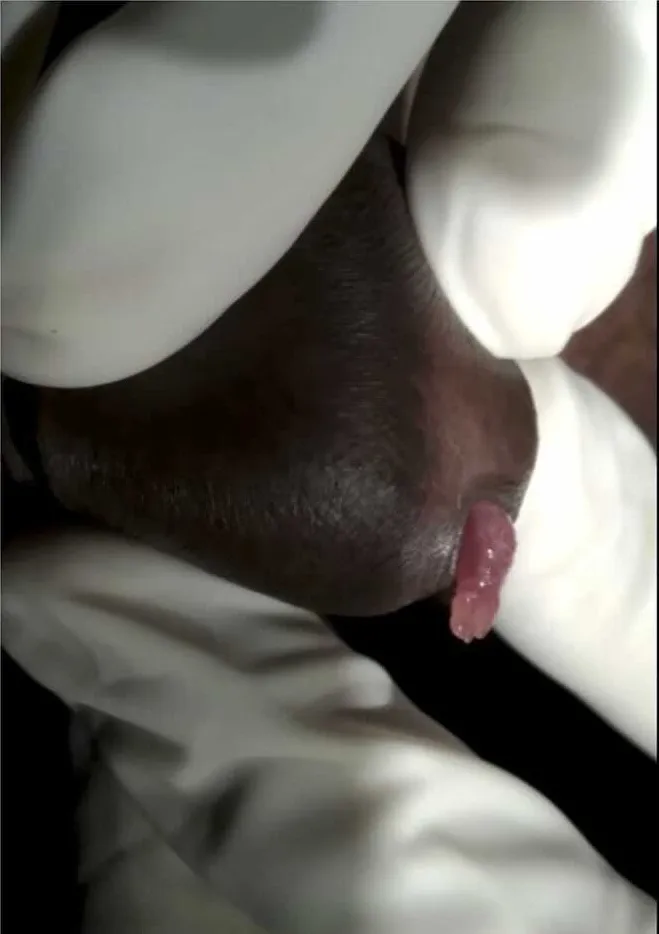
Protruding mass when urethral meatus is everted.
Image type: medical_photograph (skin_photograph)